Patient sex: M
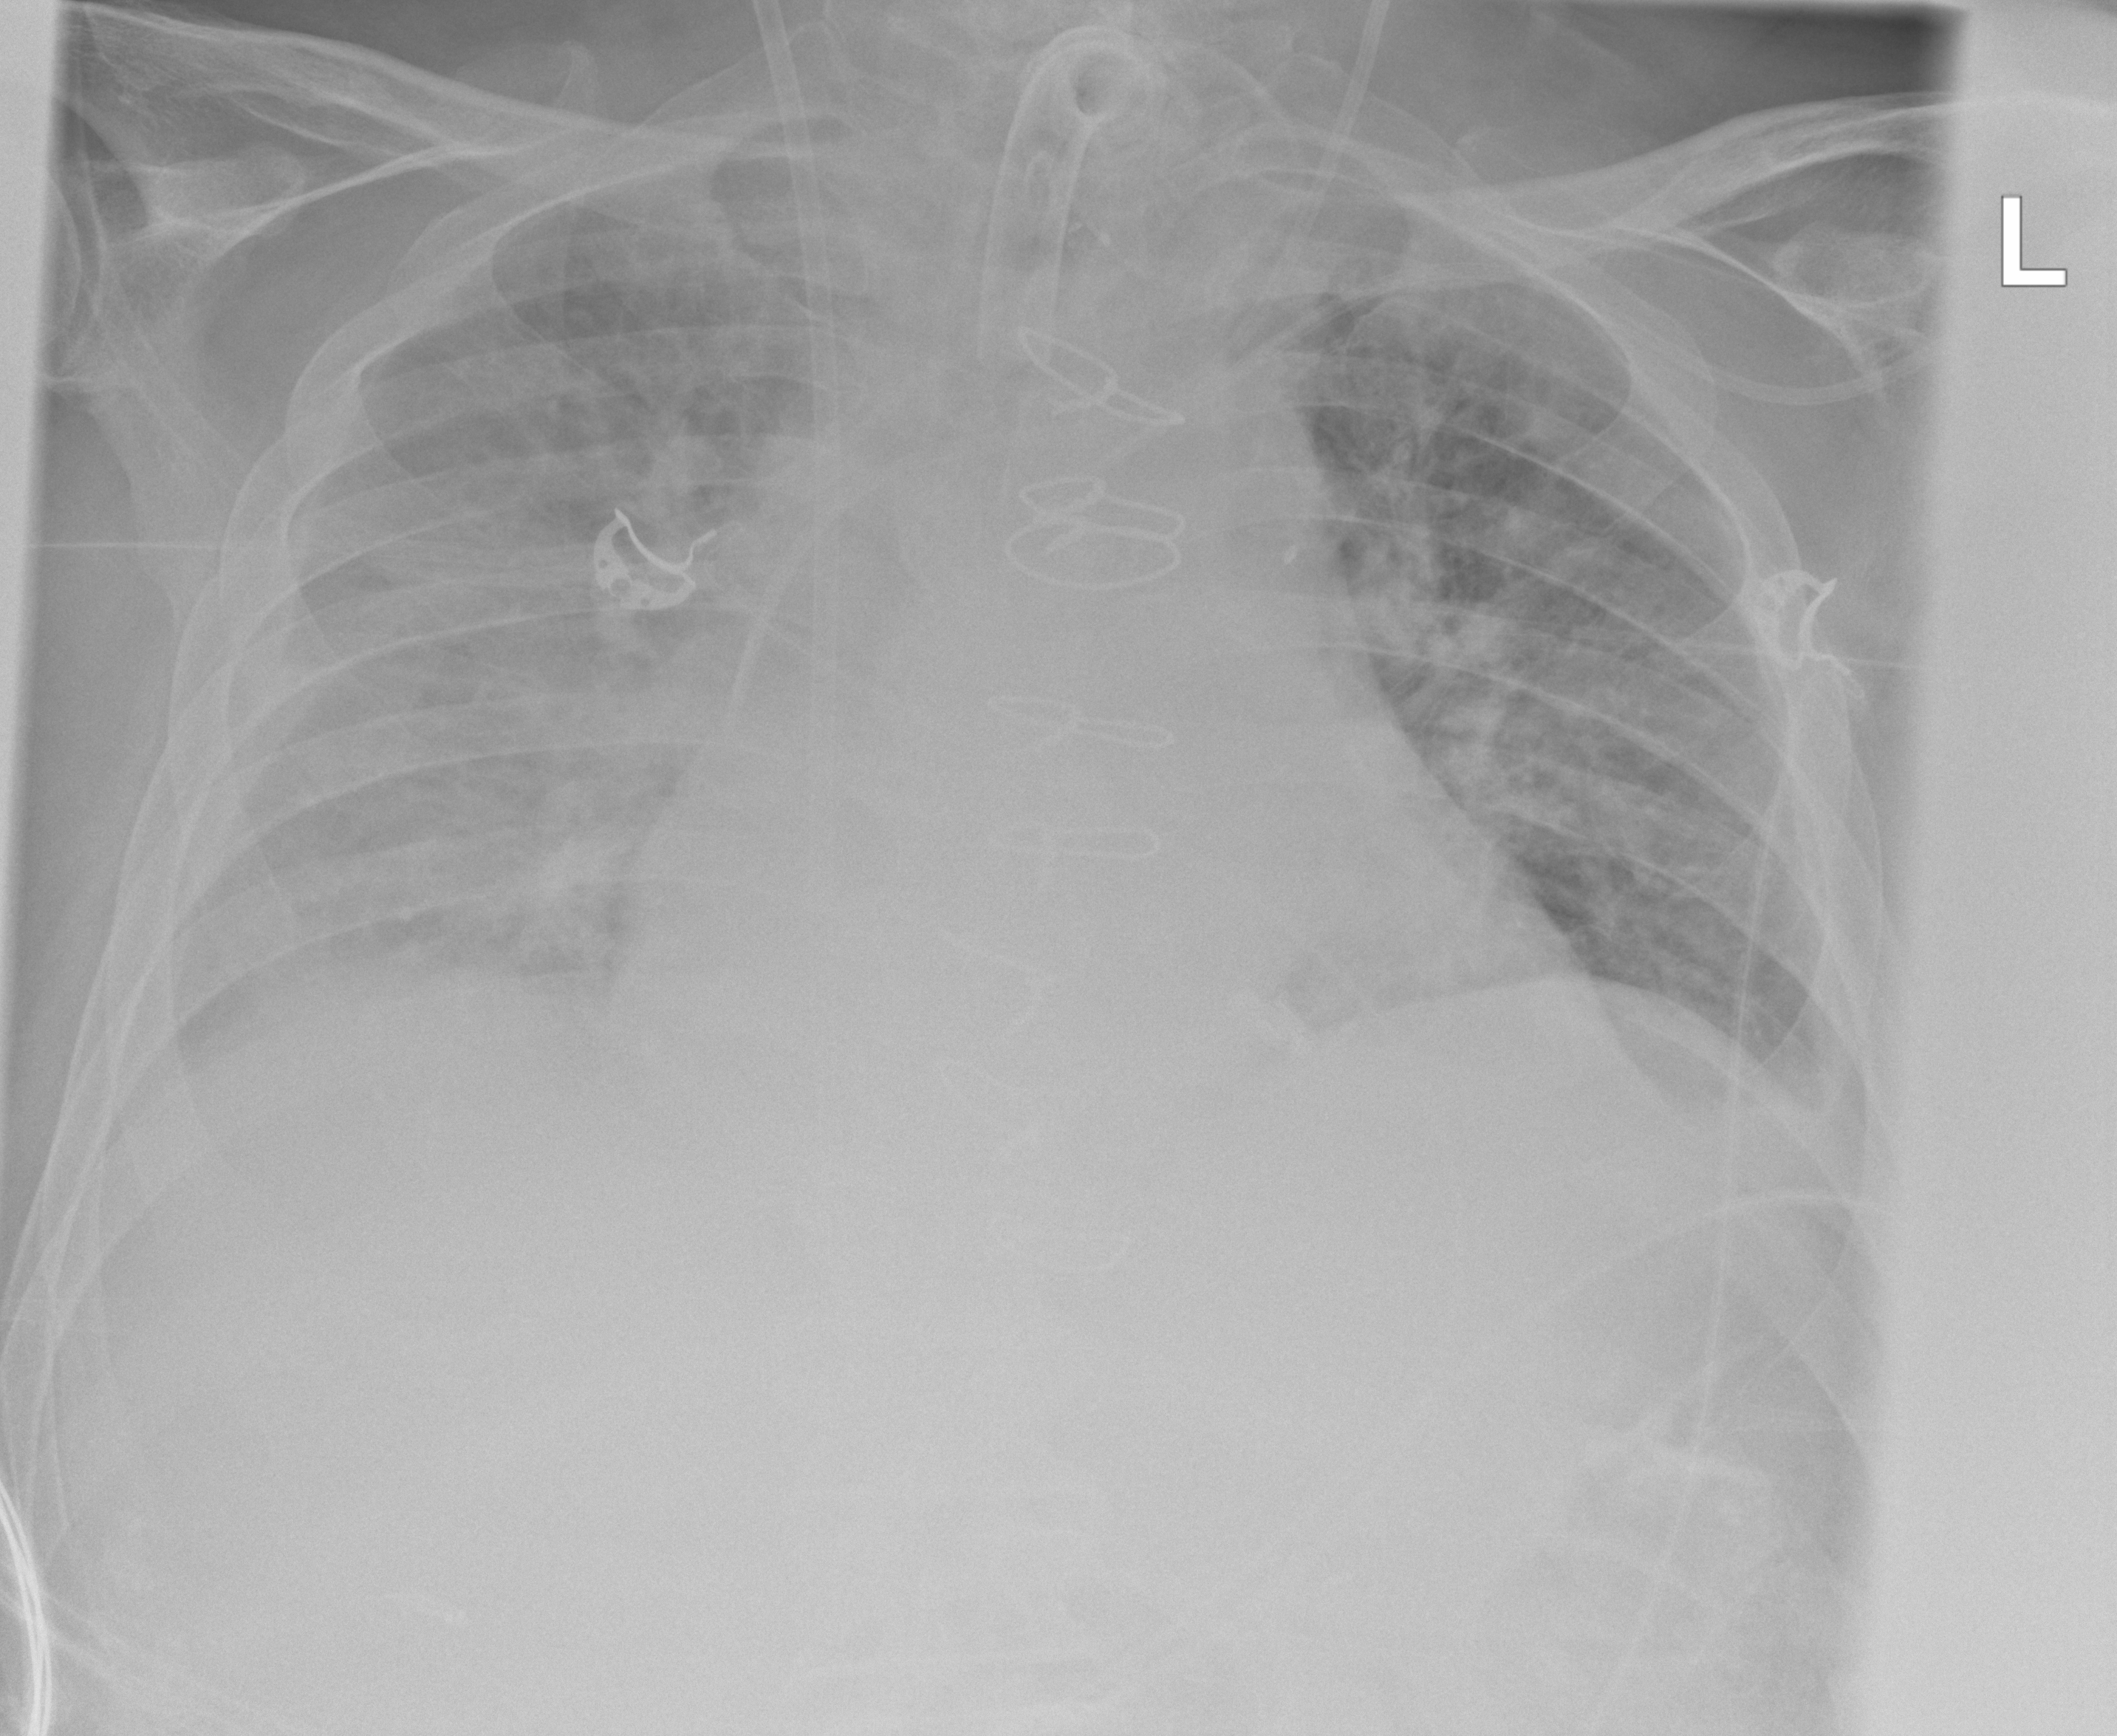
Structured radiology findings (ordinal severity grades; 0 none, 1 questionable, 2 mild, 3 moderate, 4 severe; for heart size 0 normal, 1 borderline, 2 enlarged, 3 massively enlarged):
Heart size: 2
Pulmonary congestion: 3
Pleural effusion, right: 3
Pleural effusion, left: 2
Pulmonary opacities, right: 3
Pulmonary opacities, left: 2
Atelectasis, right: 2
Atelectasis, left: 2